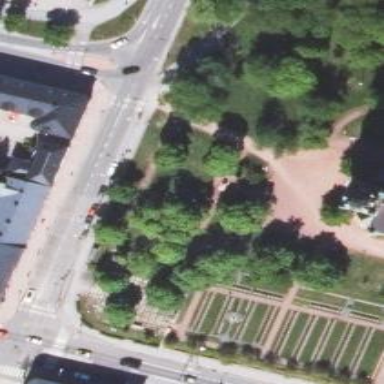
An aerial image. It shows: Footway along the road.